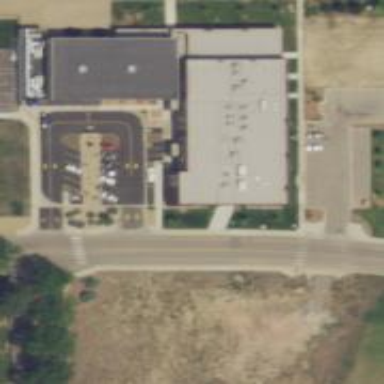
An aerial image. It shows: School building.